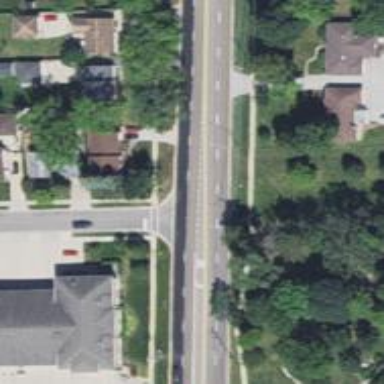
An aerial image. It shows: Footway with asphalt surface and crossing.